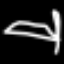
Label: airplane